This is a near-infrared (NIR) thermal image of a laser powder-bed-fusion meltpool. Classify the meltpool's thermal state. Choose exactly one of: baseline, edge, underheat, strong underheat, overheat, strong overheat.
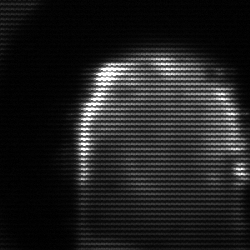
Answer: baseline